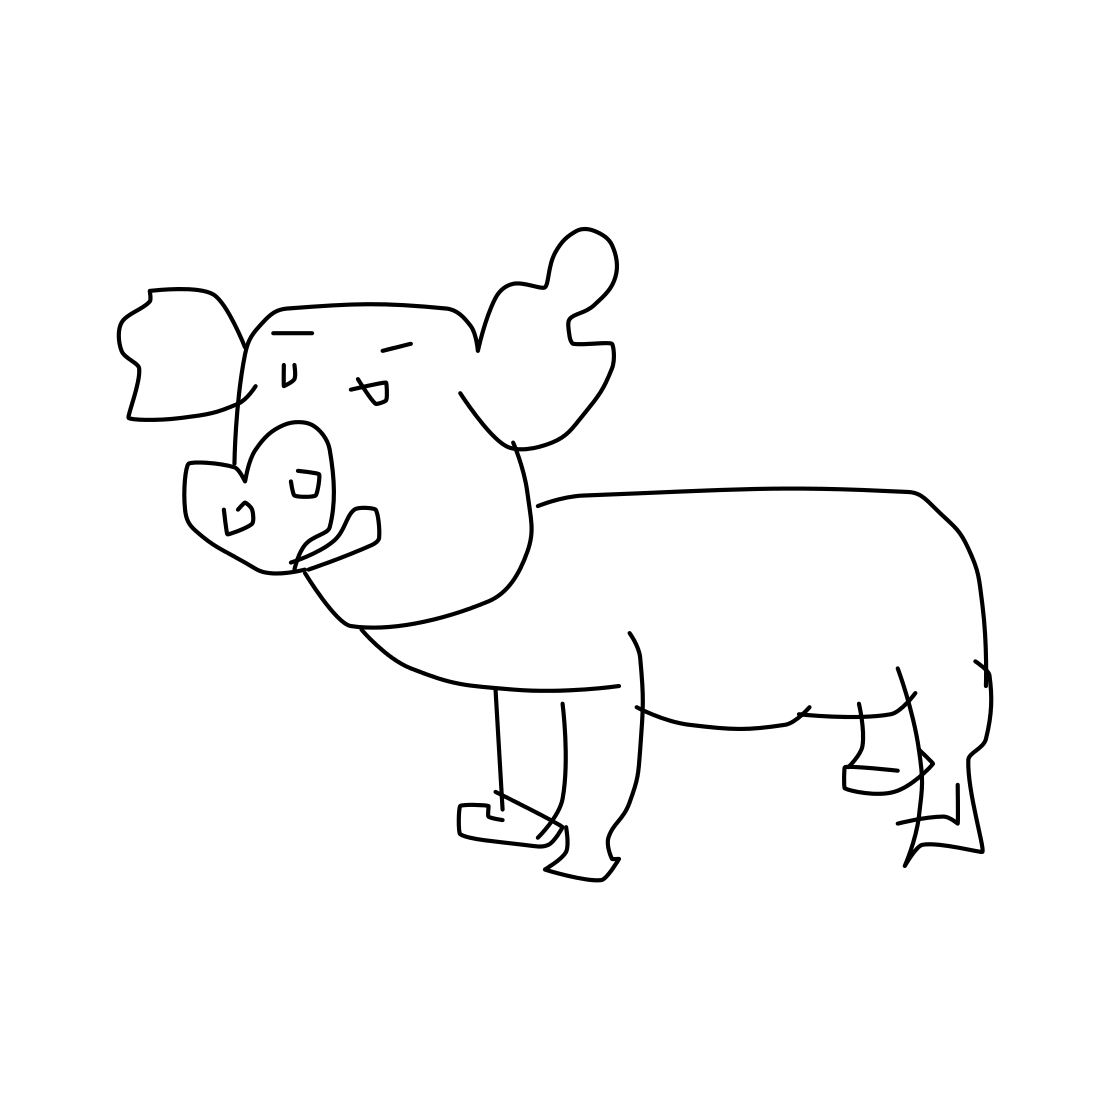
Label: pig